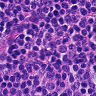
Metastatic tissue present: no